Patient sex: F
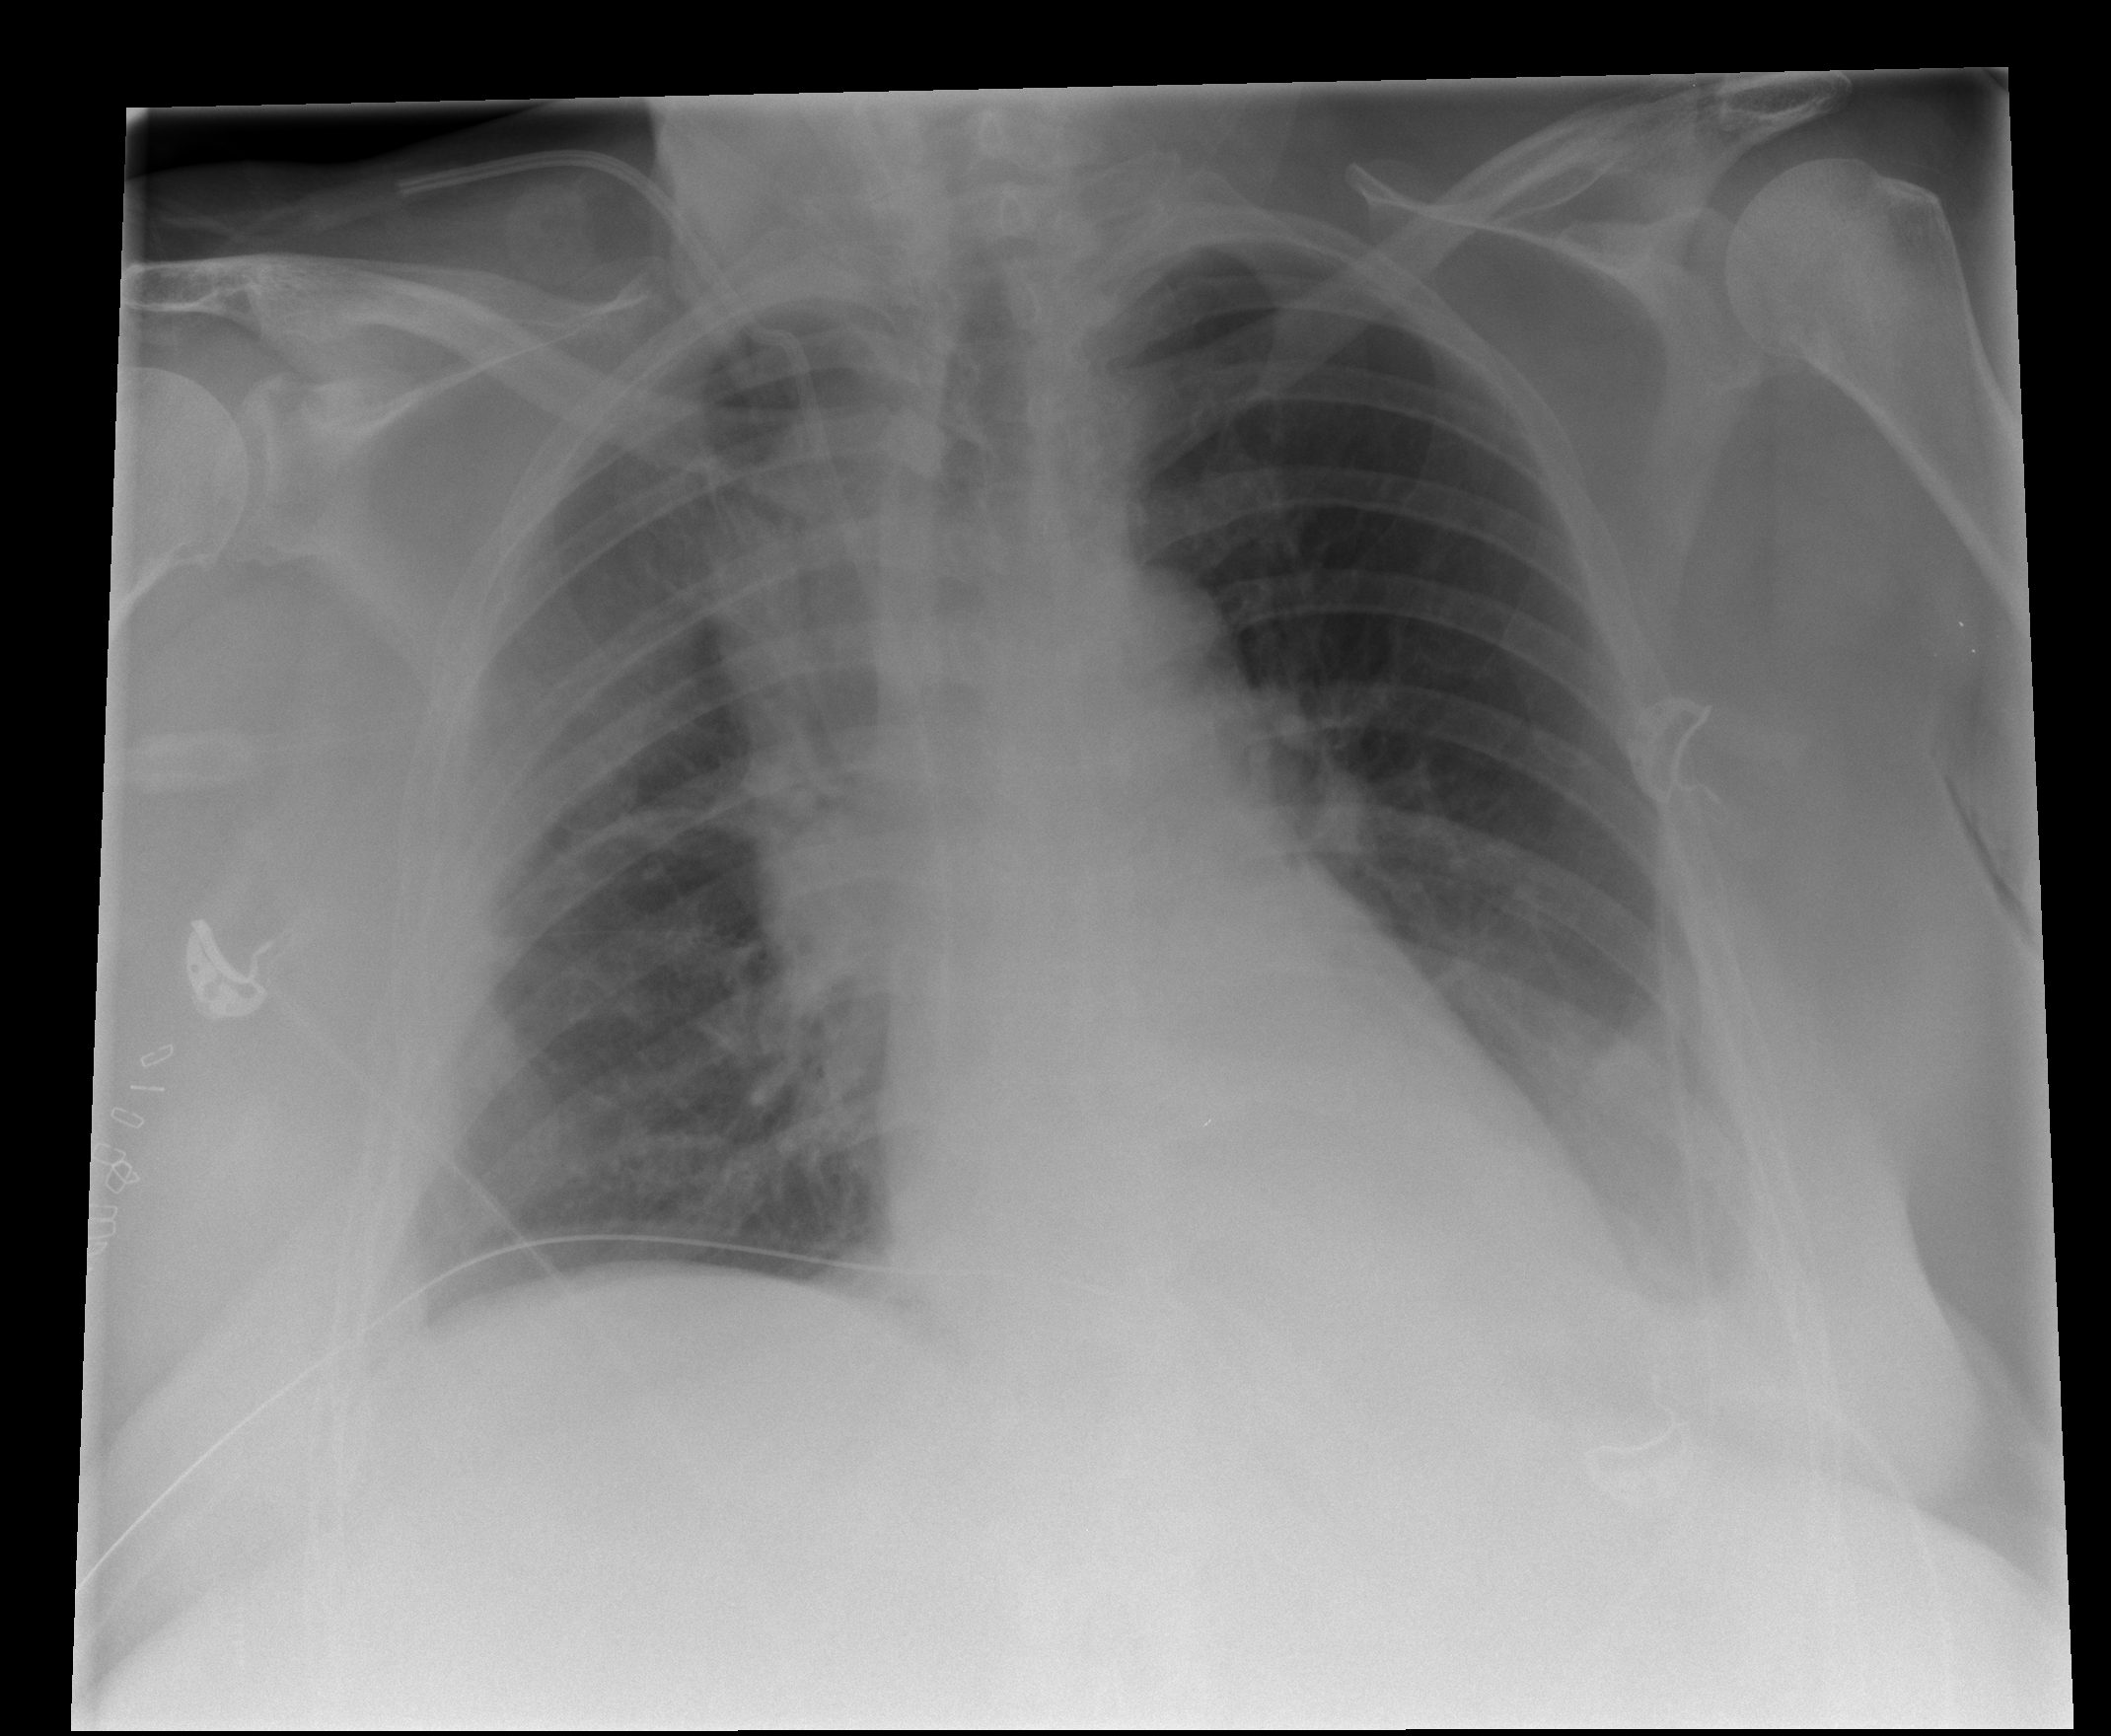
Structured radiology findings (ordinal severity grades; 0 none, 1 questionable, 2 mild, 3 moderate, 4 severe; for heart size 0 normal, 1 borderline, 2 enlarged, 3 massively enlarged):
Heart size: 0
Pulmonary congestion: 0
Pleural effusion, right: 1
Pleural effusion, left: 2
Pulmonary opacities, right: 0
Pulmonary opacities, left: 0
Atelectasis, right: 2
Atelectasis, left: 2